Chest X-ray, PA view. Patient: 63 years old, sex M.
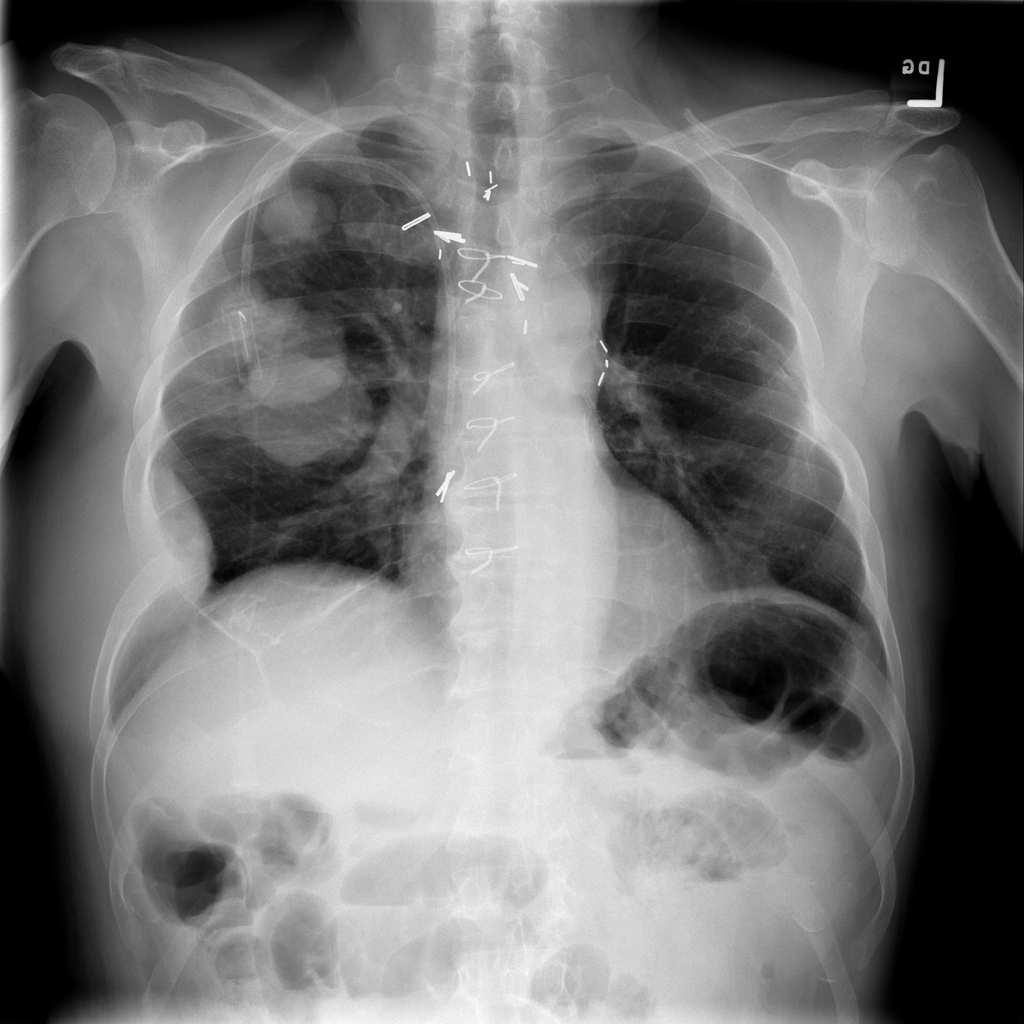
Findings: No Finding